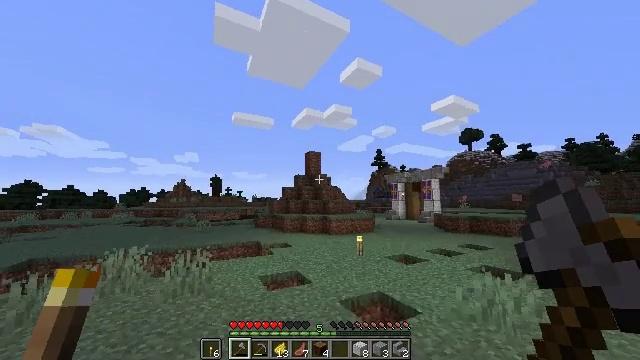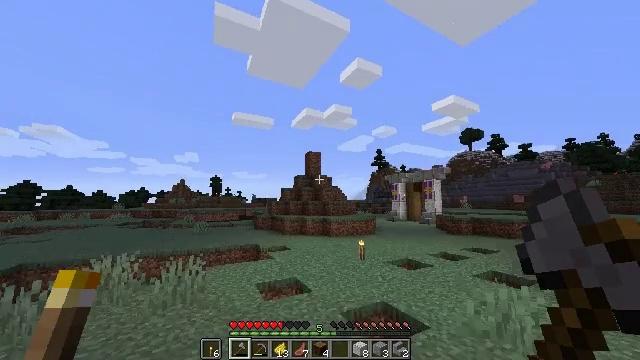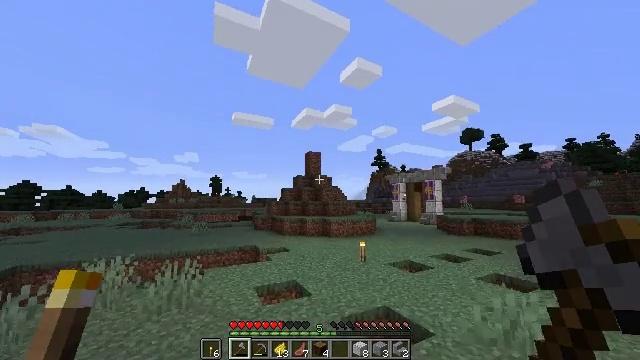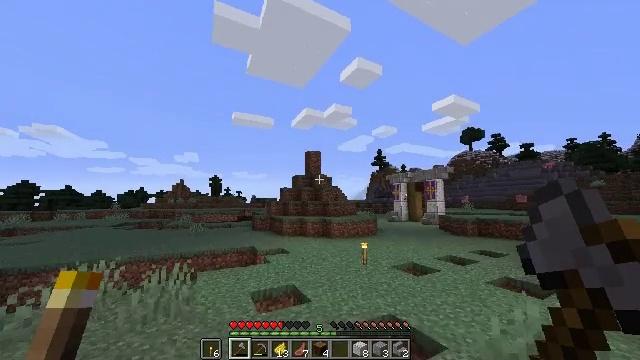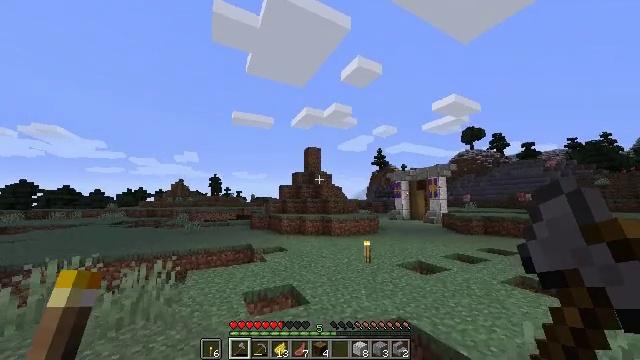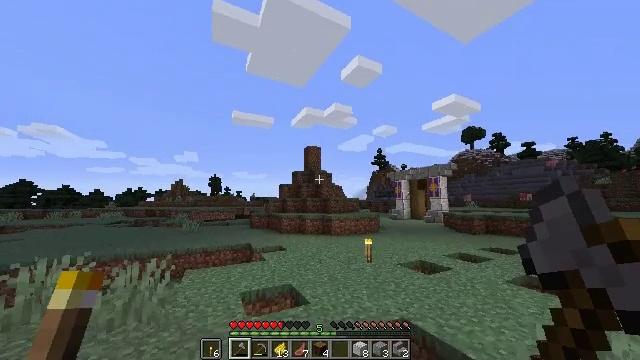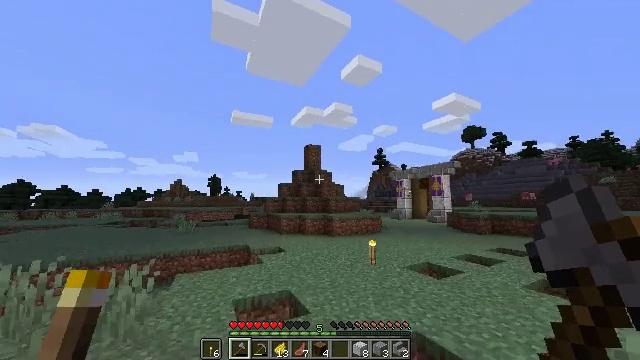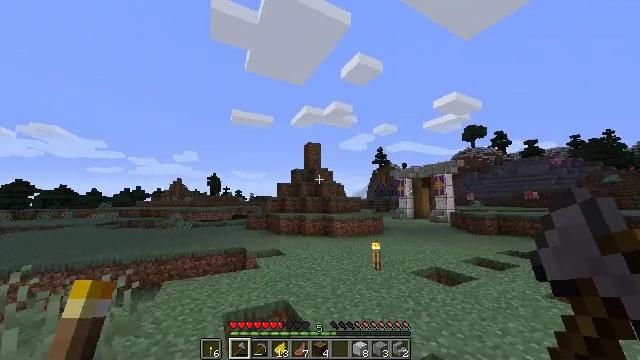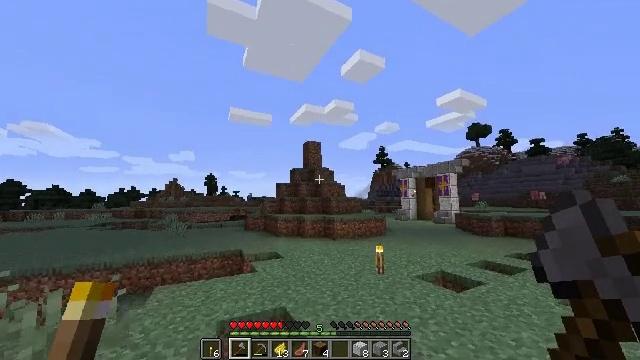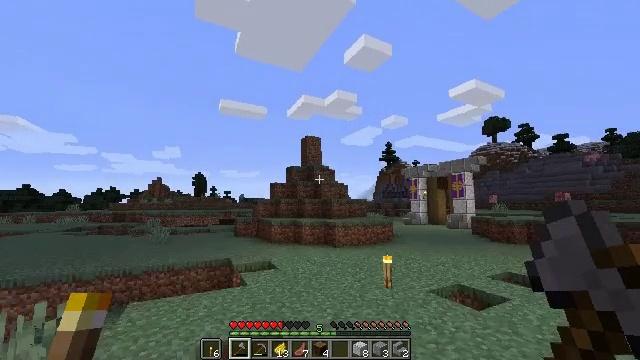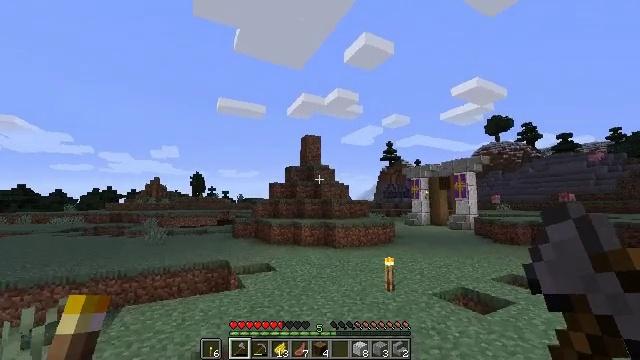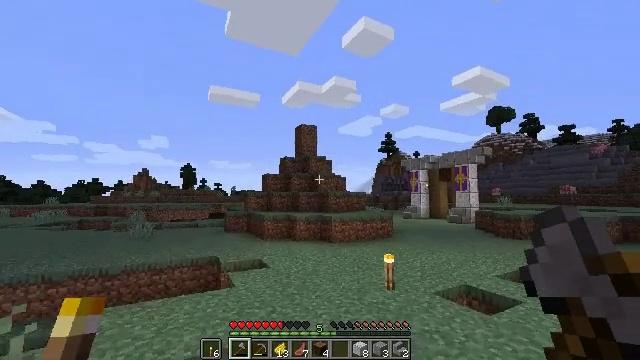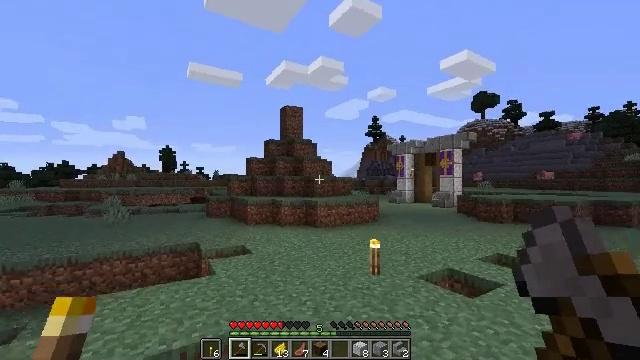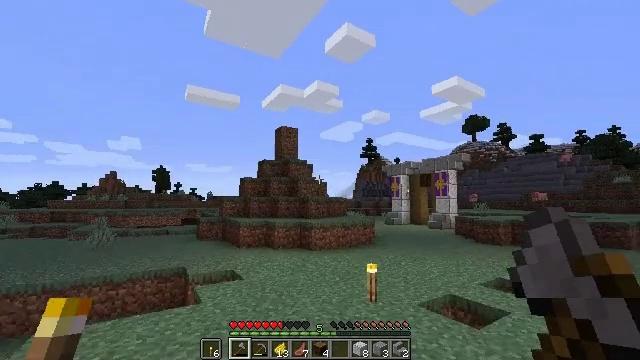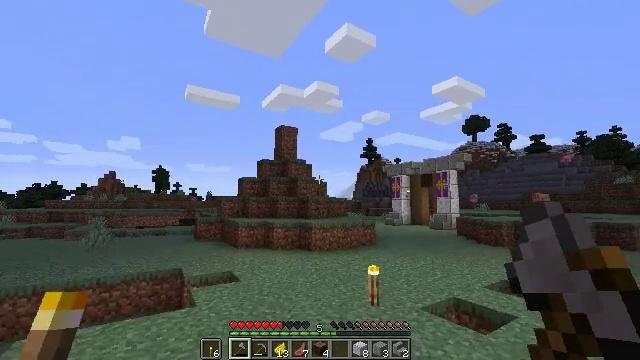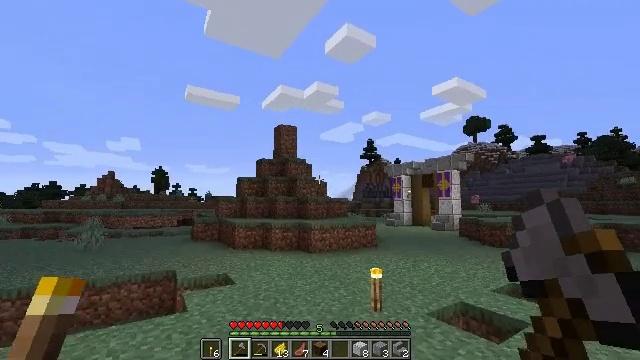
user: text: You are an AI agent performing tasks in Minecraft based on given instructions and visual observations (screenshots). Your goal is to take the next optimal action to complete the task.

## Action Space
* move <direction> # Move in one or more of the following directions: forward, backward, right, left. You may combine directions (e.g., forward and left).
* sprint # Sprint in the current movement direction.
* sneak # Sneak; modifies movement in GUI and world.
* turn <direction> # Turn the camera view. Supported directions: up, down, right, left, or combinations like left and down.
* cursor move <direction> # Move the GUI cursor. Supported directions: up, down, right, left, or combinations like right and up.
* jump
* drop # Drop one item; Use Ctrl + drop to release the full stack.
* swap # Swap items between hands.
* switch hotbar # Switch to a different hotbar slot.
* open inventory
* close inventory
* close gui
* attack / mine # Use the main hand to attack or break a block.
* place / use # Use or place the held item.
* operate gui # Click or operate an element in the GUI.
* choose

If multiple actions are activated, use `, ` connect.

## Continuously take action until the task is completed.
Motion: motion action
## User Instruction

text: Attack the polished diorite to collect it.
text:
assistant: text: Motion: move forward
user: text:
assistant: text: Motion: move forward
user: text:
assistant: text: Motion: move forward
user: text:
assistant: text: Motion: move forward
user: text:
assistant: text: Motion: move forward
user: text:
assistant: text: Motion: move forward
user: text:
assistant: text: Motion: no_op
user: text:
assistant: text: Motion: no_op
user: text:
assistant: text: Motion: move forward
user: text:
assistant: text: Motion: move forward
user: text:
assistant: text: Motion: turn down
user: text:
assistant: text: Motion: move forward, turn right and down
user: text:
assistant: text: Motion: move forward, turn right and up
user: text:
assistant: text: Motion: move forward
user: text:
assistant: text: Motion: move forward
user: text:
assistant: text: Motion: move forward
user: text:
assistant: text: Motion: move forward
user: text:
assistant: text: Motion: move forward, turn left and down
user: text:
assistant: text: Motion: move forward, turn right and down
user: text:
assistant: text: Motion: move forward, turn right and down
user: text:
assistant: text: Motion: move forward, turn right
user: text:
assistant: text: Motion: move forward
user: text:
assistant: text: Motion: move forward
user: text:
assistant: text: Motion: move forward
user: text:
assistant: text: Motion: move forward
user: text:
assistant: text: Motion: move forward, switch to hotbar 2
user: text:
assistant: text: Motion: move forward, switch to hotbar 2
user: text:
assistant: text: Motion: move forward, switch to hotbar 2
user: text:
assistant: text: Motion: move forward, switch to hotbar 2
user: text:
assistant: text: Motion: move forward